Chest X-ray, AP view. Patient: 53 years old, sex F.
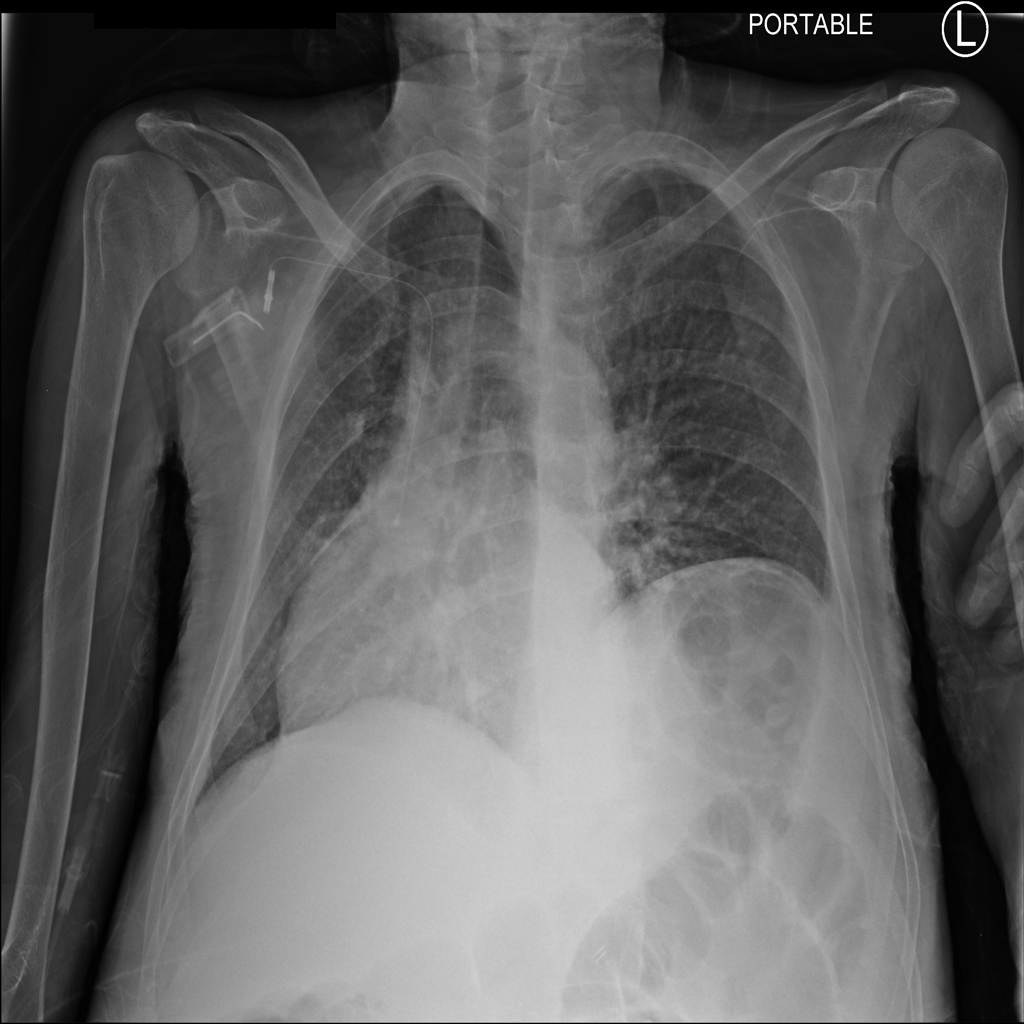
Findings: Cardiomegaly